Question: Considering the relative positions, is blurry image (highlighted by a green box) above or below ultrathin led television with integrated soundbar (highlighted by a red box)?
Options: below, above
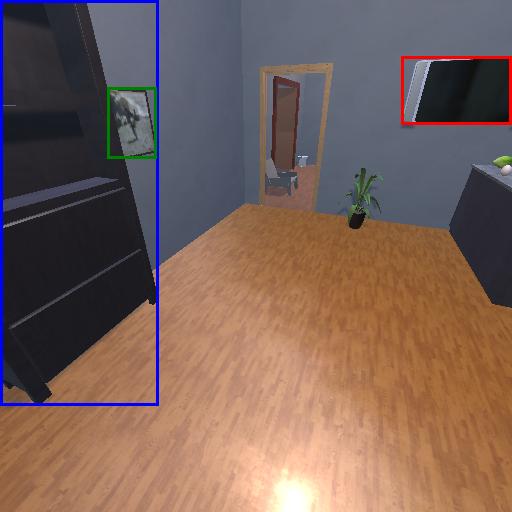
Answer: below